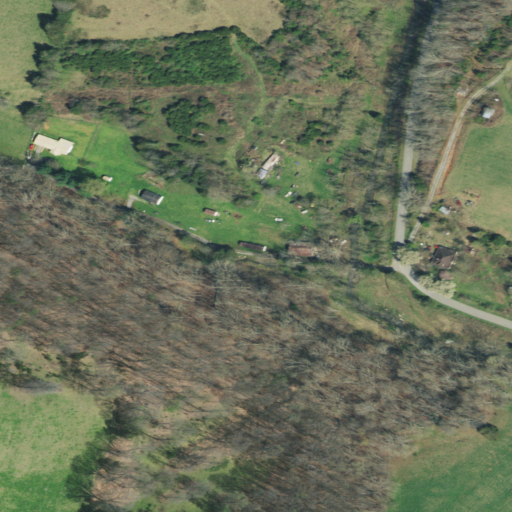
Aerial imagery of valley in Tennessee named Monday Hollow containing deciduous forest, grassland, pasture, open development, low intensity development, shrub, and medium intensity development